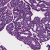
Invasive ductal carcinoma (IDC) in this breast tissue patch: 1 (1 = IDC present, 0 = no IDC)